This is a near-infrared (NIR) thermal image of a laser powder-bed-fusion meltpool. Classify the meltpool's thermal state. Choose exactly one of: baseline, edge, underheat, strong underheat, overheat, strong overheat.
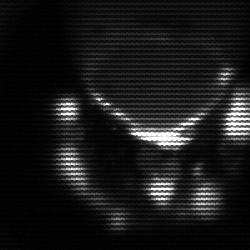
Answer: edge